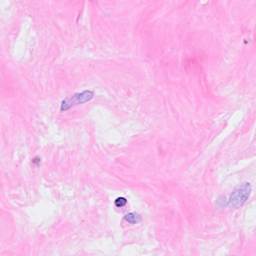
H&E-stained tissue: Breast